Interaction volume radius: 10 \u00c5
Interaction volume height: 10 \u00c5
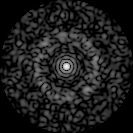
Disorder parameter: 0.7699